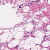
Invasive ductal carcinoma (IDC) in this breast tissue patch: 0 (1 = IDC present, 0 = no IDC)